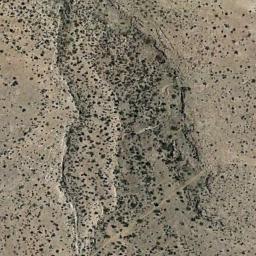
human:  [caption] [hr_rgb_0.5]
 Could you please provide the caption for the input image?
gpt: The chaparral is consist of many bushes on the desert .

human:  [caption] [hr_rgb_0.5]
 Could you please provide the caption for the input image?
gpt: Chaparral is small and densely distributed in the sand .

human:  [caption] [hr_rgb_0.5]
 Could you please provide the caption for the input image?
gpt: There are several trees and some weeds in this desert .

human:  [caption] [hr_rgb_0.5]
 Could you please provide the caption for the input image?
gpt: A lot of dense small chaparrals grow in the desert .

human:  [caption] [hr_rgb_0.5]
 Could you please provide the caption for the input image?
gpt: The chaparral is not evenly distributed .